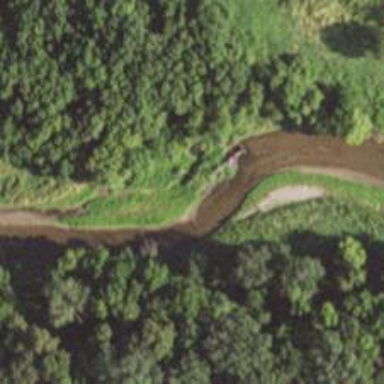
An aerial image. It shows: Beautiful river scene.